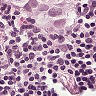
Metastatic tissue present: yes